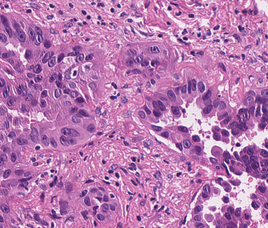
Tumor epithelial tissue: yes
Tumor-associated stroma tissue: yes
Normal tissue: no